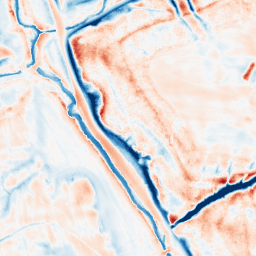
Category: trend_removal
Decomposition family: local_polynomial
Decomposition parameters: window_size: 21
degree: 1
Upsampling method: bspline
Upsampling parameters: scale: 8
Upsampling scale: 8